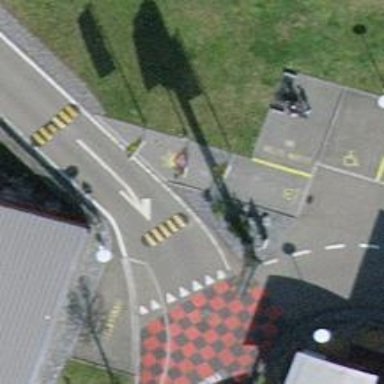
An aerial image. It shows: Bump for traffic calming.